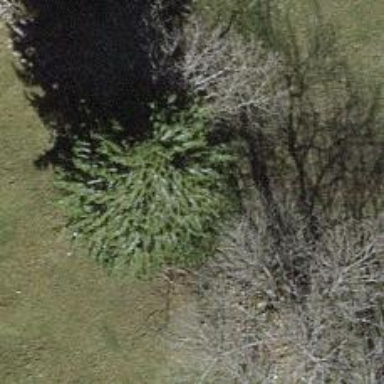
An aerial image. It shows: Evergreen needle-leaved tree typically found in agricultural areas.